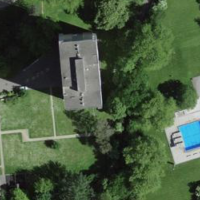
EUNIS habitat code: 53
Species observed at this site:
Sambucus nigra
Picus viridis